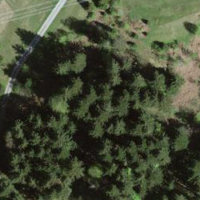
EUNIS habitat code: 43
Species observed at this site:
Epipactis palustris
Cirsium palustre